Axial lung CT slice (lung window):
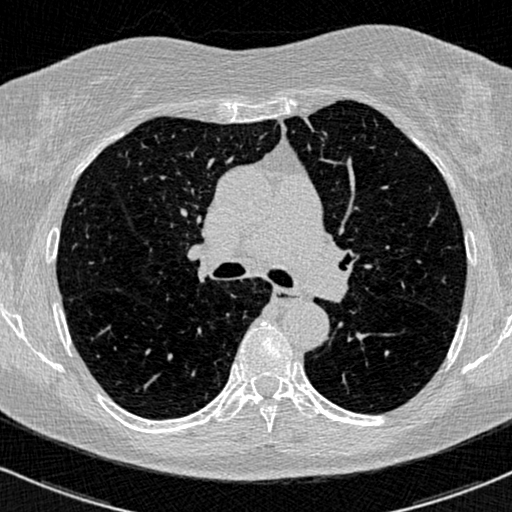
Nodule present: no